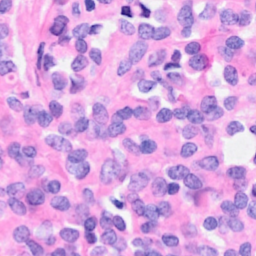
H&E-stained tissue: Breast